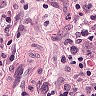
Metastatic tissue present: yes